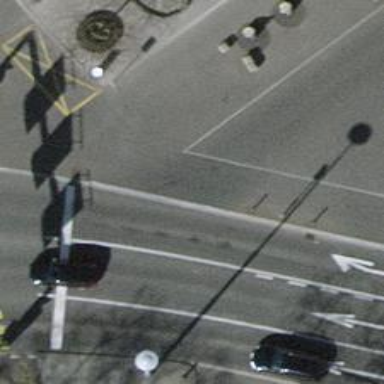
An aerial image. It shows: Unmarked crossing with traffic calming table on the road.